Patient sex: M
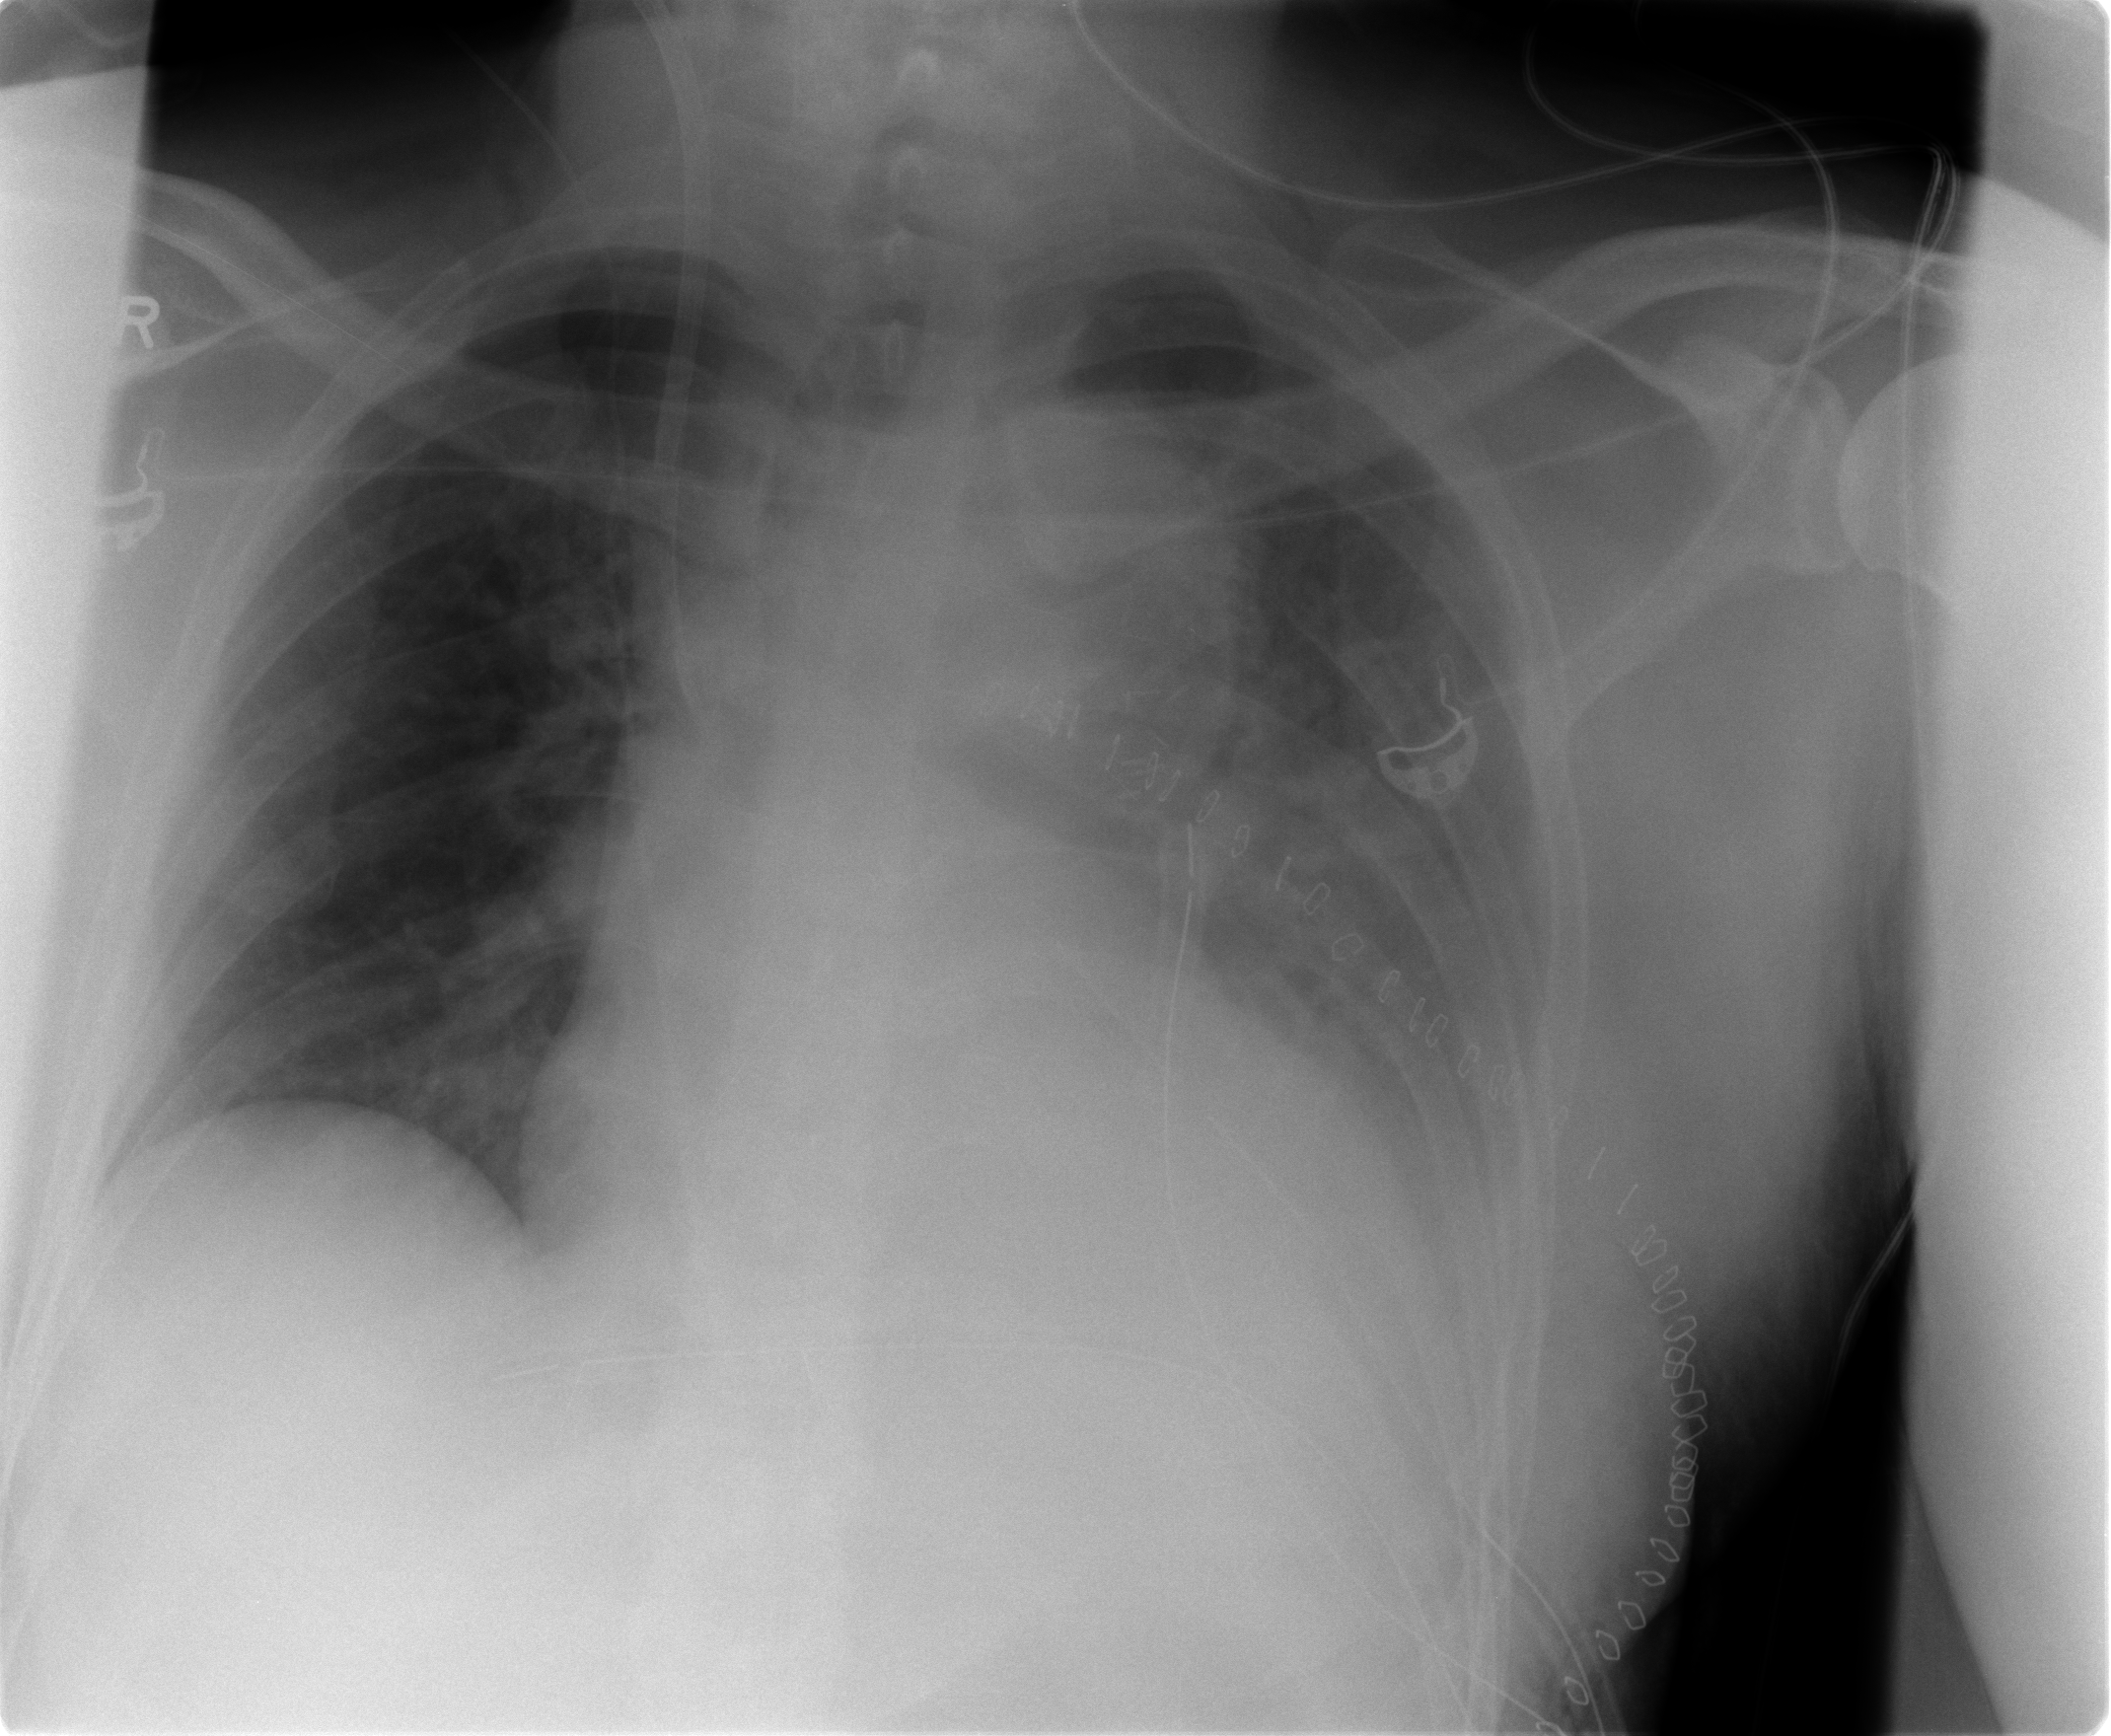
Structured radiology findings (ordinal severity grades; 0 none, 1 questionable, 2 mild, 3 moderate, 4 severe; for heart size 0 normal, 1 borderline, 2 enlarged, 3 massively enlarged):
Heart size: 0
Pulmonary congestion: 0
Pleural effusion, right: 0
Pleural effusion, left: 2
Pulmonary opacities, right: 0
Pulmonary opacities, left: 2
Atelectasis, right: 0
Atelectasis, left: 2